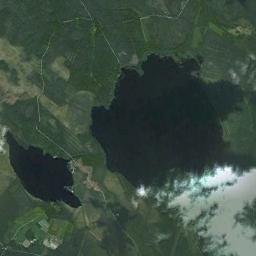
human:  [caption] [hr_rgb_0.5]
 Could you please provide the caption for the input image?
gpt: The two lakes lie in the dense forest and the water is dark blue .

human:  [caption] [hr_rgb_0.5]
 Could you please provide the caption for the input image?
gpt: There are two lakes in the picture .

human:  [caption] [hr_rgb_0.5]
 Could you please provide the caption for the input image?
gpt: The lake on the right is bigger than the lake on the left .

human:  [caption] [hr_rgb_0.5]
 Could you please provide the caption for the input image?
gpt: Two irregularly shaped blue lakes are surrounded by green fields with white clouds in the sky .

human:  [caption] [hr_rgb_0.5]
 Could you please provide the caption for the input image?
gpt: There are two lakes with green farmlands around .